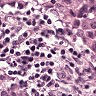
Metastatic tissue present: yes